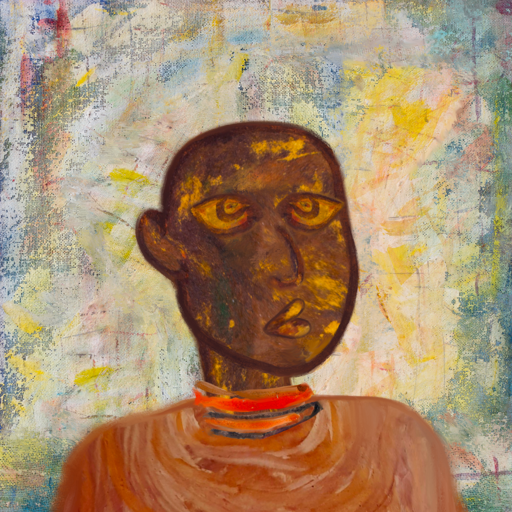
Background: Irani, Head And Neck Side: Comrade, Face Side: Comrade, Bust: Pious_Lady, Hair Side: Blank, Head Accessory: Blank, Second Necklace: Blank, Necklace: Experience, Baby: Blank